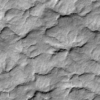
Label: not_dusty